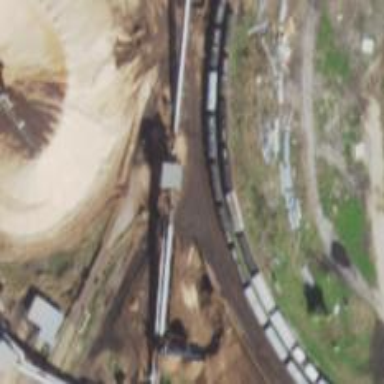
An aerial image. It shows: Rail spur service.